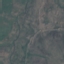
Label: HerbaceousVegetation